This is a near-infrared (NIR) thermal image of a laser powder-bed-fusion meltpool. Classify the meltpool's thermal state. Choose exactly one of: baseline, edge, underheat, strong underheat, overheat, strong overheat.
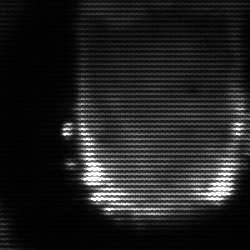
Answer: baseline